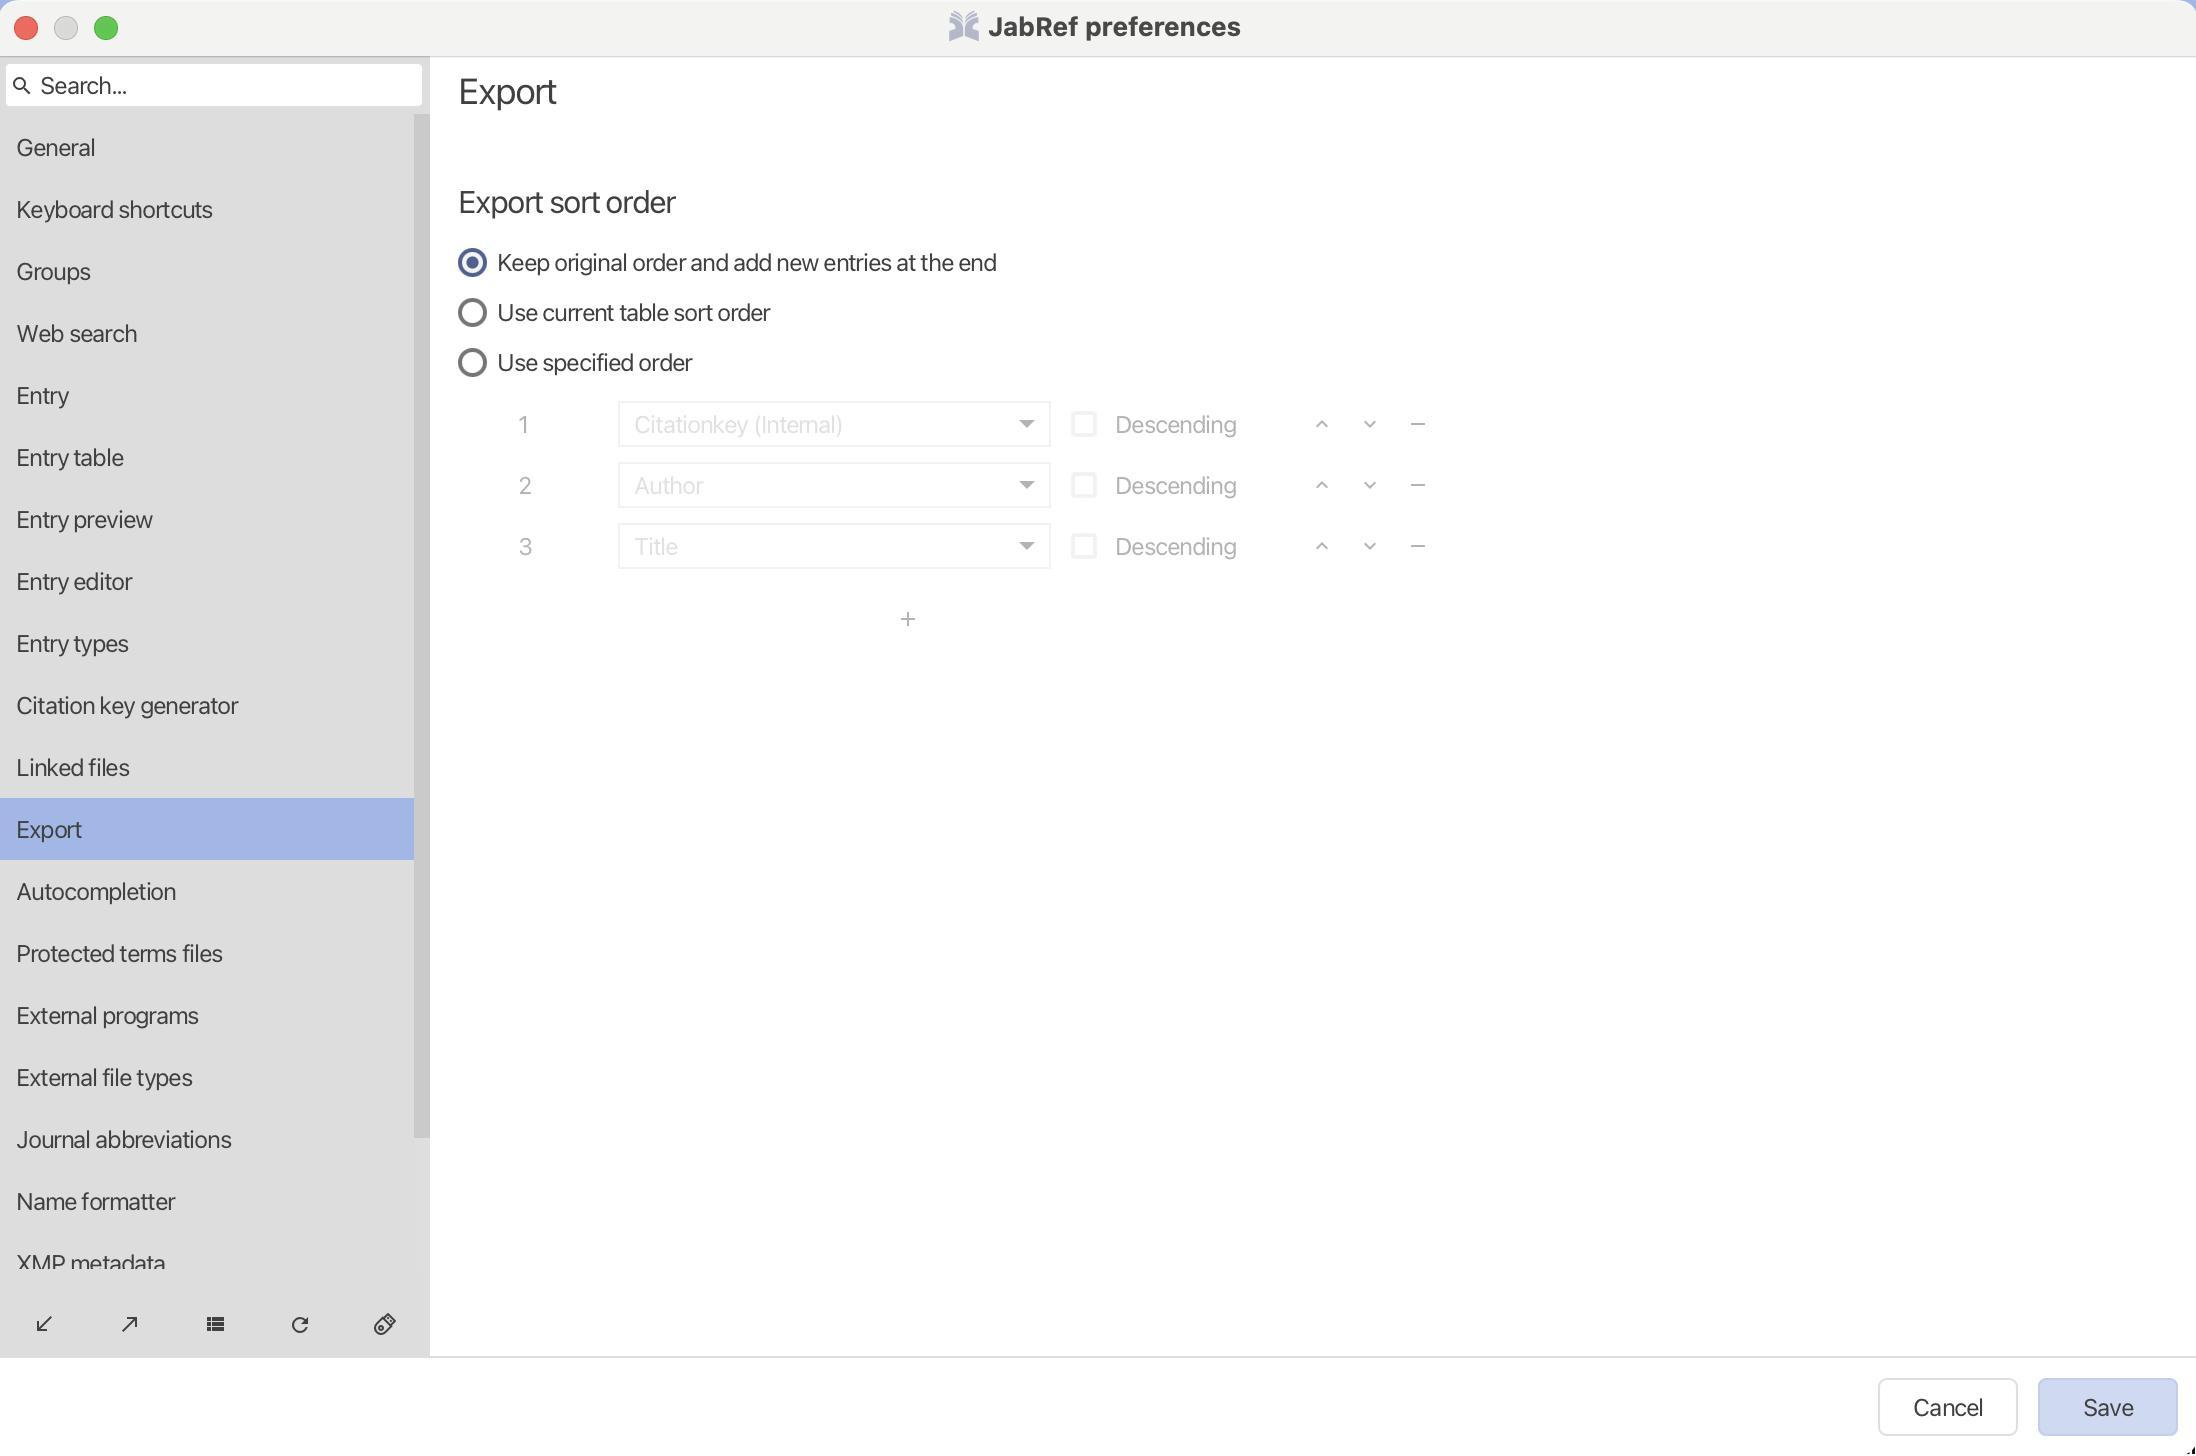
Accessibility tree:
{"name": "JabRef_preferences", "role": "AXWindow", "description": null, "role_description": "звичайне вікно", "value": null, "position": "314.00;193.00", "size": "1100;728", "children": [{"name": null, "role": "No role", "description": null, "role_description": "dialog", "value": null, "position": "0.00;28.00", "size": "1100;700", "children": [{"name": null, "role": "AXButton", "description": "Cancel", "role_description": "кнопка", "value": null, "position": "940.00;689.00", "size": "70;29", "children": []}, {"name": null, "role": "AXButton", "description": "Save", "role_description": "кнопка", "value": null, "position": "1020.00;689.00", "size": "70;29", "children": []}, {"name": null, "role": "AXTextField", "description": null, "role_description": "текстове поле", "value": "Search...", "position": "3.00;31.00", "size": "210;23", "children": [{"name": null, "role": "AXStaticText", "description": null, "role_description": "текст", "value": "Search...", "position": "21.00;35.00", "size": "43;15", "children": []}, {"name": null, "role": "AXStaticText", "description": null, "role_description": "текст", "value": "", "position": "21.00;35.00", "size": "0;15", "children": []}, {"name": null, "role": "AXStaticText", "description": null, "role_description": "текст", "value": null, "position": "6.00;35.50", "size": "12;14", "children": []}]}, {"name": null, "role": "AXTable", "description": null, "role_description": "list", "value": null, "position": "0.00;57.00", "size": "216;580", "children": [{"name": "General", "role": "AXRow", "description": null, "role_description": "рядок таблиці", "value": null, "position": "1.00;58.00", "size": "207;31", "children": [{"name": null, "role": "AXStaticText", "description": null, "role_description": "текст", "value": "General", "position": "9.00;66.00", "size": "39;15", "children": []}]}, {"name": "Keyboard_shortcuts", "role": "AXRow", "description": null, "role_description": "рядок таблиці", "value": null, "position": "1.00;89.00", "size": "207;31", "children": [{"name": null, "role": "AXStaticText", "description": null, "role_description": "текст", "value": "Keyboard shortcuts", "position": "9.00;97.00", "size": "98;15", "children": []}]}, {"name": "Groups", "role": "AXRow", "description": null, "role_description": "рядок таблиці", "value": null, "position": "1.00;120.00", "size": "207;31", "children": [{"name": null, "role": "AXStaticText", "description": null, "role_description": "текст", "value": "Groups", "position": "9.00;128.00", "size": "37;15", "children": []}]}, {"name": "Web_search", "role": "AXRow", "description": null, "role_description": "рядок таблиці", "value": null, "position": "1.00;151.00", "size": "207;31", "children": [{"name": null, "role": "AXStaticText", "description": null, "role_description": "текст", "value": "Web search", "position": "9.00;159.00", "size": "60;15", "children": []}]}, {"name": "Entry", "role": "AXRow", "description": null, "role_description": "рядок таблиці", "value": null, "position": "1.00;182.00", "size": "207;31", "children": [{"name": null, "role": "AXStaticText", "description": null, "role_description": "текст", "value": "Entry", "position": "9.00;190.00", "size": "26;15", "children": []}]}, {"name": "Entry_table", "role": "AXRow", "description": null, "role_description": "рядок таблиці", "value": null, "position": "1.00;213.00", "size": "207;31", "children": [{"name": null, "role": "AXStaticText", "description": null, "role_description": "текст", "value": "Entry table", "position": "9.00;221.00", "size": "53;15", "children": []}]}, {"name": "Entry_preview", "role": "AXRow", "description": null, "role_description": "рядок таблиці", "value": null, "position": "1.00;244.00", "size": "207;31", "children": [{"name": null, "role": "AXStaticText", "description": null, "role_description": "текст", "value": "Entry preview", "position": "9.00;252.00", "size": "68;15", "children": []}]}, {"name": "Entry_editor", "role": "AXRow", "description": null, "role_description": "рядок таблиці", "value": null, "position": "1.00;275.00", "size": "207;31", "children": [{"name": null, "role": "AXStaticText", "description": null, "role_description": "текст", "value": "Entry editor", "position": "9.00;283.00", "size": "58;15", "children": []}]}, {"name": "Entry_types", "role": "AXRow", "description": null, "role_description": "рядок таблиці", "value": null, "position": "1.00;306.00", "size": "207;31", "children": [{"name": null, "role": "AXStaticText", "description": null, "role_description": "текст", "value": "Entry types", "position": "9.00;314.00", "size": "56;15", "children": []}]}, {"name": "Citation_key_generator", "role": "AXRow", "description": null, "role_description": "рядок таблиці", "value": null, "position": "1.00;337.00", "size": "207;31", "children": [{"name": null, "role": "AXStaticText", "description": null, "role_description": "текст", "value": "Citation key generator", "position": "9.00;345.00", "size": "110;15", "children": []}]}, {"name": "Linked_files", "role": "AXRow", "description": null, "role_description": "рядок таблиці", "value": null, "position": "1.00;368.00", "size": "207;31", "children": [{"name": null, "role": "AXStaticText", "description": null, "role_description": "текст", "value": "Linked files", "position": "9.00;376.00", "size": "56;15", "children": []}]}, {"name": "Export", "role": "AXRow", "description": null, "role_description": "рядок таблиці", "value": null, "position": "1.00;399.00", "size": "207;31", "children": [{"name": null, "role": "AXStaticText", "description": null, "role_description": "текст", "value": "Export", "position": "9.00;407.00", "size": "33;15", "children": []}]}, {"name": "Autocompletion", "role": "AXRow", "description": null, "role_description": "рядок таблиці", "value": null, "position": "1.00;430.00", "size": "207;31", "children": [{"name": null, "role": "AXStaticText", "description": null, "role_description": "текст", "value": "Autocompletion", "position": "9.00;438.00", "size": "80;15", "children": []}]}, {"name": "Protected_terms_files", "role": "AXRow", "description": null, "role_description": "рядок таблиці", "value": null, "position": "1.00;461.00", "size": "207;31", "children": [{"name": null, "role": "AXStaticText", "description": null, "role_description": "текст", "value": "Protected terms files", "position": "9.00;469.00", "size": "103;15", "children": []}]}, {"name": "External_programs", "role": "AXRow", "description": null, "role_description": "рядок таблиці", "value": null, "position": "1.00;492.00", "size": "207;31", "children": [{"name": null, "role": "AXStaticText", "description": null, "role_description": "текст", "value": "External programs", "position": "9.00;500.00", "size": "91;15", "children": []}]}, {"name": "External_file_types", "role": "AXRow", "description": null, "role_description": "рядок таблиці", "value": null, "position": "1.00;523.00", "size": "207;31", "children": [{"name": null, "role": "AXStaticText", "description": null, "role_description": "текст", "value": "External file types", "position": "9.00;531.00", "size": "88;15", "children": []}]}, {"name": "Journal_abbreviations", "role": "AXRow", "description": null, "role_description": "рядок таблиці", "value": null, "position": "1.00;554.00", "size": "207;31", "children": [{"name": null, "role": "AXStaticText", "description": null, "role_description": "текст", "value": "Journal abbreviations", "position": "9.00;562.00", "size": "107;15", "children": []}]}, {"name": "Name_formatter", "role": "AXRow", "description": null, "role_description": "рядок таблиці", "value": null, "position": "1.00;585.00", "size": "207;31", "children": [{"name": null, "role": "AXStaticText", "description": null, "role_description": "текст", "value": "Name formatter", "position": "9.00;593.00", "size": "79;15", "children": []}]}, {"name": "XMP_metadata", "role": "AXRow", "description": null, "role_description": "рядок таблиці", "value": null, "position": "1.00;616.00", "size": "207;31", "children": [{"name": null, "role": "AXStaticText", "description": null, "role_description": "текст", "value": "XMP metadata", "position": "9.00;624.00", "size": "75;15", "children": []}]}, {"name": null, "role": "AXScrollBar", "description": null, "role_description": "смуга прокручування", "value": 0.0, "position": "208.00;57.00", "size": "8;580", "children": [{"name": null, "role": "AXButton", "description": null, "role_description": "кнопка", "value": null, "position": "208.00;635.50", "size": "8;1", "children": []}, {"name": null, "role": "AXButton", "description": null, "role_description": "кнопка", "value": null, "position": "208.00;57.00", "size": "8;1", "children": []}, {"name": null, "role": "AXValueIndicator", "description": null, "role_description": "індикатор значення", "value": 0.0, "position": "208.00;57.00", "size": "8;512", "children": []}]}]}, {"name": null, "role": "AXButton", "description": null, "role_description": "кнопка", "value": null, "position": "3.00;648.50", "size": "40;26", "children": []}, {"name": null, "role": "AXButton", "description": null, "role_description": "кнопка", "value": null, "position": "46.00;648.50", "size": "40;26", "children": []}, {"name": null, "role": "AXButton", "description": null, "role_description": "кнопка", "value": null, "position": "88.50;648.50", "size": "40;26", "children": []}, {"name": null, "role": "AXButton", "description": null, "role_description": "кнопка", "value": null, "position": "131.00;648.50", "size": "40;26", "children": []}, {"name": null, "role": "AXCheckBox", "description": null, "role_description": "галочка", "value": 0, "position": "173.50;648.50", "size": "40;26", "children": []}, {"name": null, "role": "AXScrollArea", "description": null, "role_description": "область прокручування", "value": null, "position": "224.00;28.00", "size": "876;650", "children": [{"name": null, "role": "AXStaticText", "description": null, "role_description": "текст", "value": "Export", "position": "230.00;34.00", "size": "49;32", "children": []}, {"name": null, "role": "AXStaticText", "description": null, "role_description": "текст", "value": "Export sort order", "position": "230.00;76.00", "size": "108;38", "children": []}, {"name": null, "role": "AXRadioButton", "description": "Keep original order and add new entries at the end", "role_description": "радіо-кнопка", "value": true, "position": "230.00;123.50", "size": "270;15", "children": []}, {"name": null, "role": "AXRadioButton", "description": "Use current table sort order", "role_description": "радіо-кнопка", "value": false, "position": "230.00;148.50", "size": "156;15", "children": []}, {"name": null, "role": "AXRadioButton", "description": "Use specified order", "role_description": "радіо-кнопка", "value": false, "position": "230.00;173.50", "size": "117;15", "children": []}, {"name": null, "role": "AXStaticText", "description": null, "role_description": "текст", "value": "1", "position": "260.00;204.50", "size": "6;15", "children": []}, {"name": null, "role": "AXPopUpButton", "description": null, "role_description": "кнопка спливного меню", "value": "Citationkey (Internal)", "position": "310.00;200.50", "size": "216;23", "children": [{"name": null, "role": "AXTable", "description": null, "role_description": "list", "value": null, "position": "310.00;200.50", "size": "1;1", "children": []}, {"name": null, "role": "AXStaticText", "description": null, "role_description": "текст", "value": "Citationkey (Internal)", "position": "318.00;204.50", "size": "104;15", "children": []}]}, {"name": null, "role": "AXCheckBox", "description": "Descending", "role_description": "галочка", "value": 0, "position": "536.50;204.50", "size": "82;15", "children": []}, {"name": null, "role": "AXButton", "description": null, "role_description": "кнопка", "value": null, "position": "650.00;198.50", "size": "24;26", "children": []}, {"name": null, "role": "AXButton", "description": null, "role_description": "кнопка", "value": null, "position": "674.00;198.50", "size": "24;26", "children": []}, {"name": null, "role": "AXButton", "description": null, "role_description": "кнопка", "value": null, "position": "698.00;198.50", "size": "24;26", "children": []}, {"name": null, "role": "AXStaticText", "description": null, "role_description": "текст", "value": "2", "position": "260.00;235.00", "size": "7;15", "children": []}, {"name": null, "role": "AXPopUpButton", "description": null, "role_description": "кнопка спливного меню", "value": "Author", "position": "310.00;231.00", "size": "216;23", "children": [{"name": null, "role": "AXTable", "description": null, "role_description": "list", "value": null, "position": "310.00;231.00", "size": "1;1", "children": []}, {"name": null, "role": "AXStaticText", "description": null, "role_description": "текст", "value": "Author", "position": "318.00;235.00", "size": "34;15", "children": []}]}, {"name": null, "role": "AXCheckBox", "description": "Descending", "role_description": "галочка", "value": 0, "position": "536.50;235.00", "size": "82;15", "children": []}, {"name": null, "role": "AXButton", "description": null, "role_description": "кнопка", "value": null, "position": "650.00;229.00", "size": "24;26", "children": []}, {"name": null, "role": "AXButton", "description": null, "role_description": "кнопка", "value": null, "position": "674.00;229.00", "size": "24;26", "children": []}, {"name": null, "role": "AXButton", "description": null, "role_description": "кнопка", "value": null, "position": "698.00;229.00", "size": "24;26", "children": []}, {"name": null, "role": "AXStaticText", "description": null, "role_description": "текст", "value": "3", "position": "260.00;265.50", "size": "8;15", "children": []}, {"name": null, "role": "AXPopUpButton", "description": null, "role_description": "кнопка спливного меню", "value": "Title", "position": "310.00;261.50", "size": "216;23", "children": [{"name": null, "role": "AXTable", "description": null, "role_description": "list", "value": null, "position": "310.00;261.50", "size": "1;1", "children": []}, {"name": null, "role": "AXStaticText", "description": null, "role_description": "текст", "value": "Title", "position": "318.00;265.50", "size": "22;15", "children": []}]}, {"name": null, "role": "AXCheckBox", "description": "Descending", "role_description": "галочка", "value": 0, "position": "536.50;265.50", "size": "82;15", "children": []}, {"name": null, "role": "AXButton", "description": null, "role_description": "кнопка", "value": null, "position": "650.00;259.50", "size": "24;26", "children": []}, {"name": null, "role": "AXButton", "description": null, "role_description": "кнопка", "value": null, "position": "674.00;259.50", "size": "24;26", "children": []}, {"name": null, "role": "AXButton", "description": null, "role_description": "кнопка", "value": null, "position": "698.00;259.50", "size": "24;26", "children": []}, {"name": null, "role": "AXButton", "description": null, "role_description": "кнопка", "value": null, "position": "230.00;296.00", "size": "450;26", "children": []}]}]}, {"name": null, "role": "AXButton", "description": null, "role_description": "кнопка закривання", "value": null, "position": "7.00;6.00", "size": "14;16", "children": []}, {"name": null, "role": "AXButton", "description": null, "role_description": "кнопка оптимізації", "value": null, "position": "47.00;6.00", "size": "14;16", "children": [{"name": null, "role": "AXGroup", "description": null, "role_description": "група", "value": null, "position": "47.00;6.00", "size": "14;16", "children": [{"name": null, "role": "AXGroup", "description": null, "role_description": "group", "value": null, "position": "47.00;6.00", "size": "14;16", "children": []}]}]}, {"name": null, "role": "AXButton", "description": null, "role_description": "кнопка згортання", "value": null, "position": "27.00;6.00", "size": "14;16", "children": []}, {"name": "JabRef_preferences", "role": "AXImage", "description": null, "role_description": "зображення", "value": null, "position": "475.00;5.00", "size": "16;16", "children": []}, {"name": null, "role": "AXStaticText", "description": null, "role_description": "текст", "value": "JabRef preferences", "position": "493.00;5.00", "size": "131;16", "children": []}]}